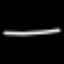
Label: line